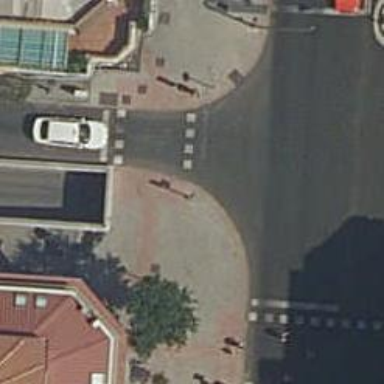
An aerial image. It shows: Road with traffic signals and zebra crossing with traffic signals.